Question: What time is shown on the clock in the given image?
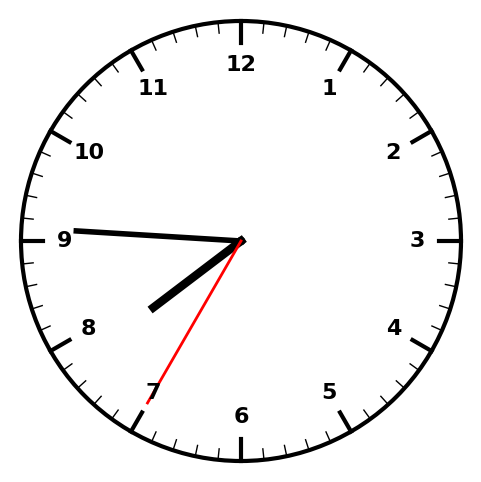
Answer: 07:45:35